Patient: sex M, age 61
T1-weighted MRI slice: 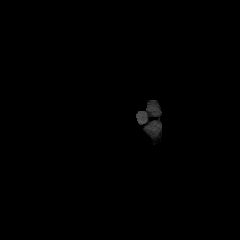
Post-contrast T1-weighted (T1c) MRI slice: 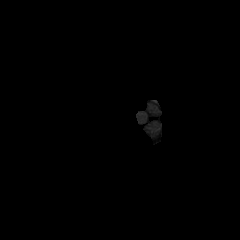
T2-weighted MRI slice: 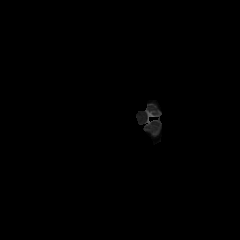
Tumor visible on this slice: no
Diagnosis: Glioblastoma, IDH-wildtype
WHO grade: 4